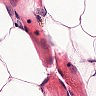
Metastatic tissue present: no